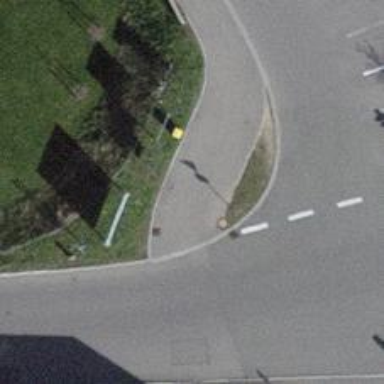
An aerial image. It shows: Asphalt path that serves as sidewalk.